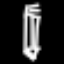
Label: pencil